Field crop: maize
Growth stage: 2
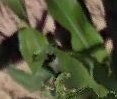
Species: maize